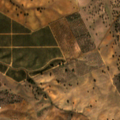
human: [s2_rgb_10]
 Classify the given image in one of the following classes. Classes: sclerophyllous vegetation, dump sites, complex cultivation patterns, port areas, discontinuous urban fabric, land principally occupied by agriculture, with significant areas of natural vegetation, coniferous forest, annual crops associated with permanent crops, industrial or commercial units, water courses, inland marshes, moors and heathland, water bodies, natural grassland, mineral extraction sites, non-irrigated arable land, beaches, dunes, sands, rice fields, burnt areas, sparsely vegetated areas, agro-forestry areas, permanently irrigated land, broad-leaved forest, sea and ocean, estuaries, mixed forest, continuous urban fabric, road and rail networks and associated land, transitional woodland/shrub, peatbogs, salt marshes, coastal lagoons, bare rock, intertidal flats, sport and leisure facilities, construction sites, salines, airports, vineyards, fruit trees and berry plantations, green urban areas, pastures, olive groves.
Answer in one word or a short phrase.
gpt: non-irrigated arable land, olive groves, complex cultivation patterns, agro-forestry areas